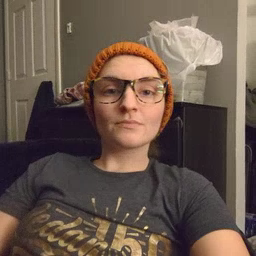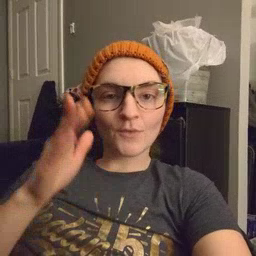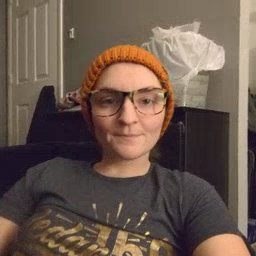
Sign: person